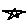
Label: star